Question: I recently migrated an old project that uses Three20 from Xcode 3.2 to Xcode 4, and after the transition, some really weird behavior occurs whenever I launch the application: whatever is the controller I open with the navigator, a blank view is presented to the screen. The funny things is, I am able to touch the UI elements that are supposed to be there (for example, in this screenshot view I can tap a text field and the keyboard gets presented). Has anyone got any idea of what's happening here?
Please note that I haven't changed a single line of code from the working old version: I just migrated the project with ttmodule.py.

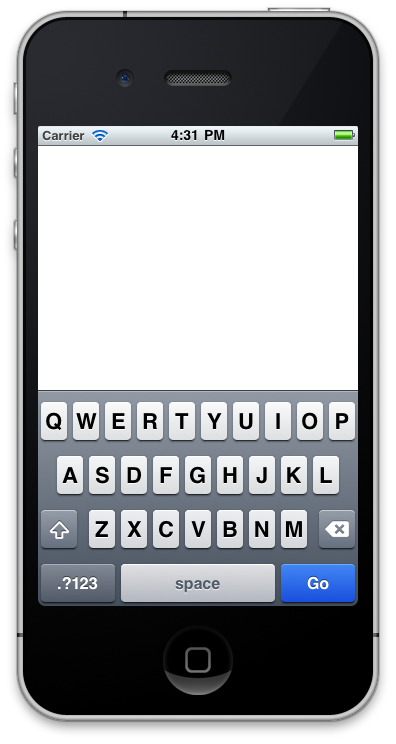
Answer: The problem arisen because I forgot to remove the 'window' outlet from my App Delegate (both in the interface declaration and in the XIB file). Since 'TTNavigator' uses his own window to present view controllers (unless specified explicitly), creating another window can result in weird behaviors. Apparently, this didn't give any issues with the old Three20 (or maybe Xcode) so I didn't even notice.